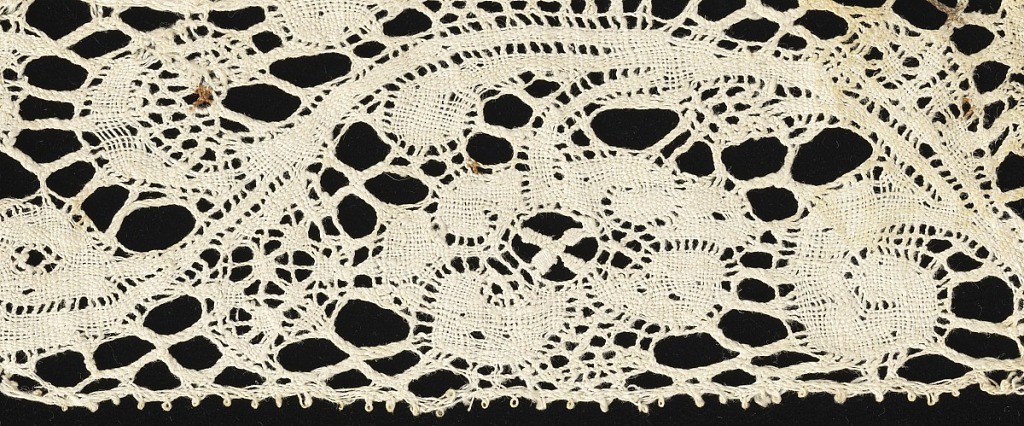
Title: Fragment
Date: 17th century
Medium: linen Technique: bobbin lace (Binche style with no ground)
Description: Pattern of a scrolling branch with flowers and leaves and snowballs.